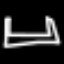
Label: bed